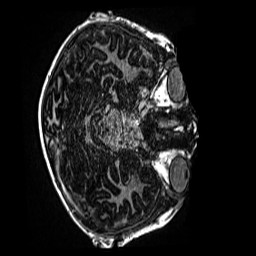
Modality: MP2RAGE
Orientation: axial
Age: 10
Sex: male
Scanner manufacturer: siemens
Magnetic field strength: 3 T
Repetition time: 4 s
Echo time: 0.00299 s